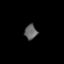
Tissue: prostate
Cell type: T cells
Senescence score: 0.8564
Nuclear area (px): 183
Mean DAPI intensity: 99.432